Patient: sex F, age 35
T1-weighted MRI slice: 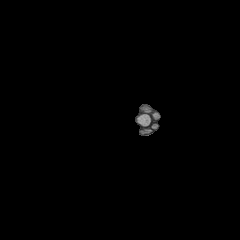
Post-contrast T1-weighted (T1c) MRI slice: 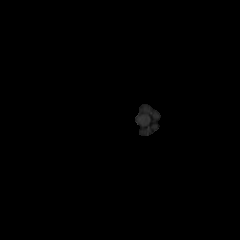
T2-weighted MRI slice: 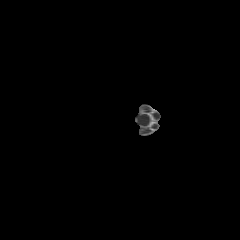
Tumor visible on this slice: no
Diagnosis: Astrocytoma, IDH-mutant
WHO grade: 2